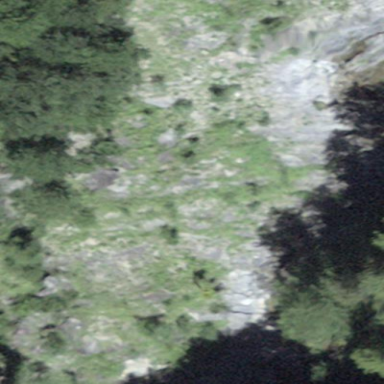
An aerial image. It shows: Landscape dominated by bare rock.